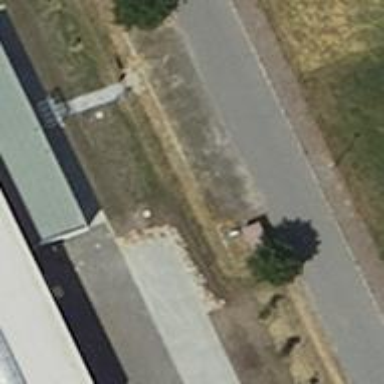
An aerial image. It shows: Power substation.